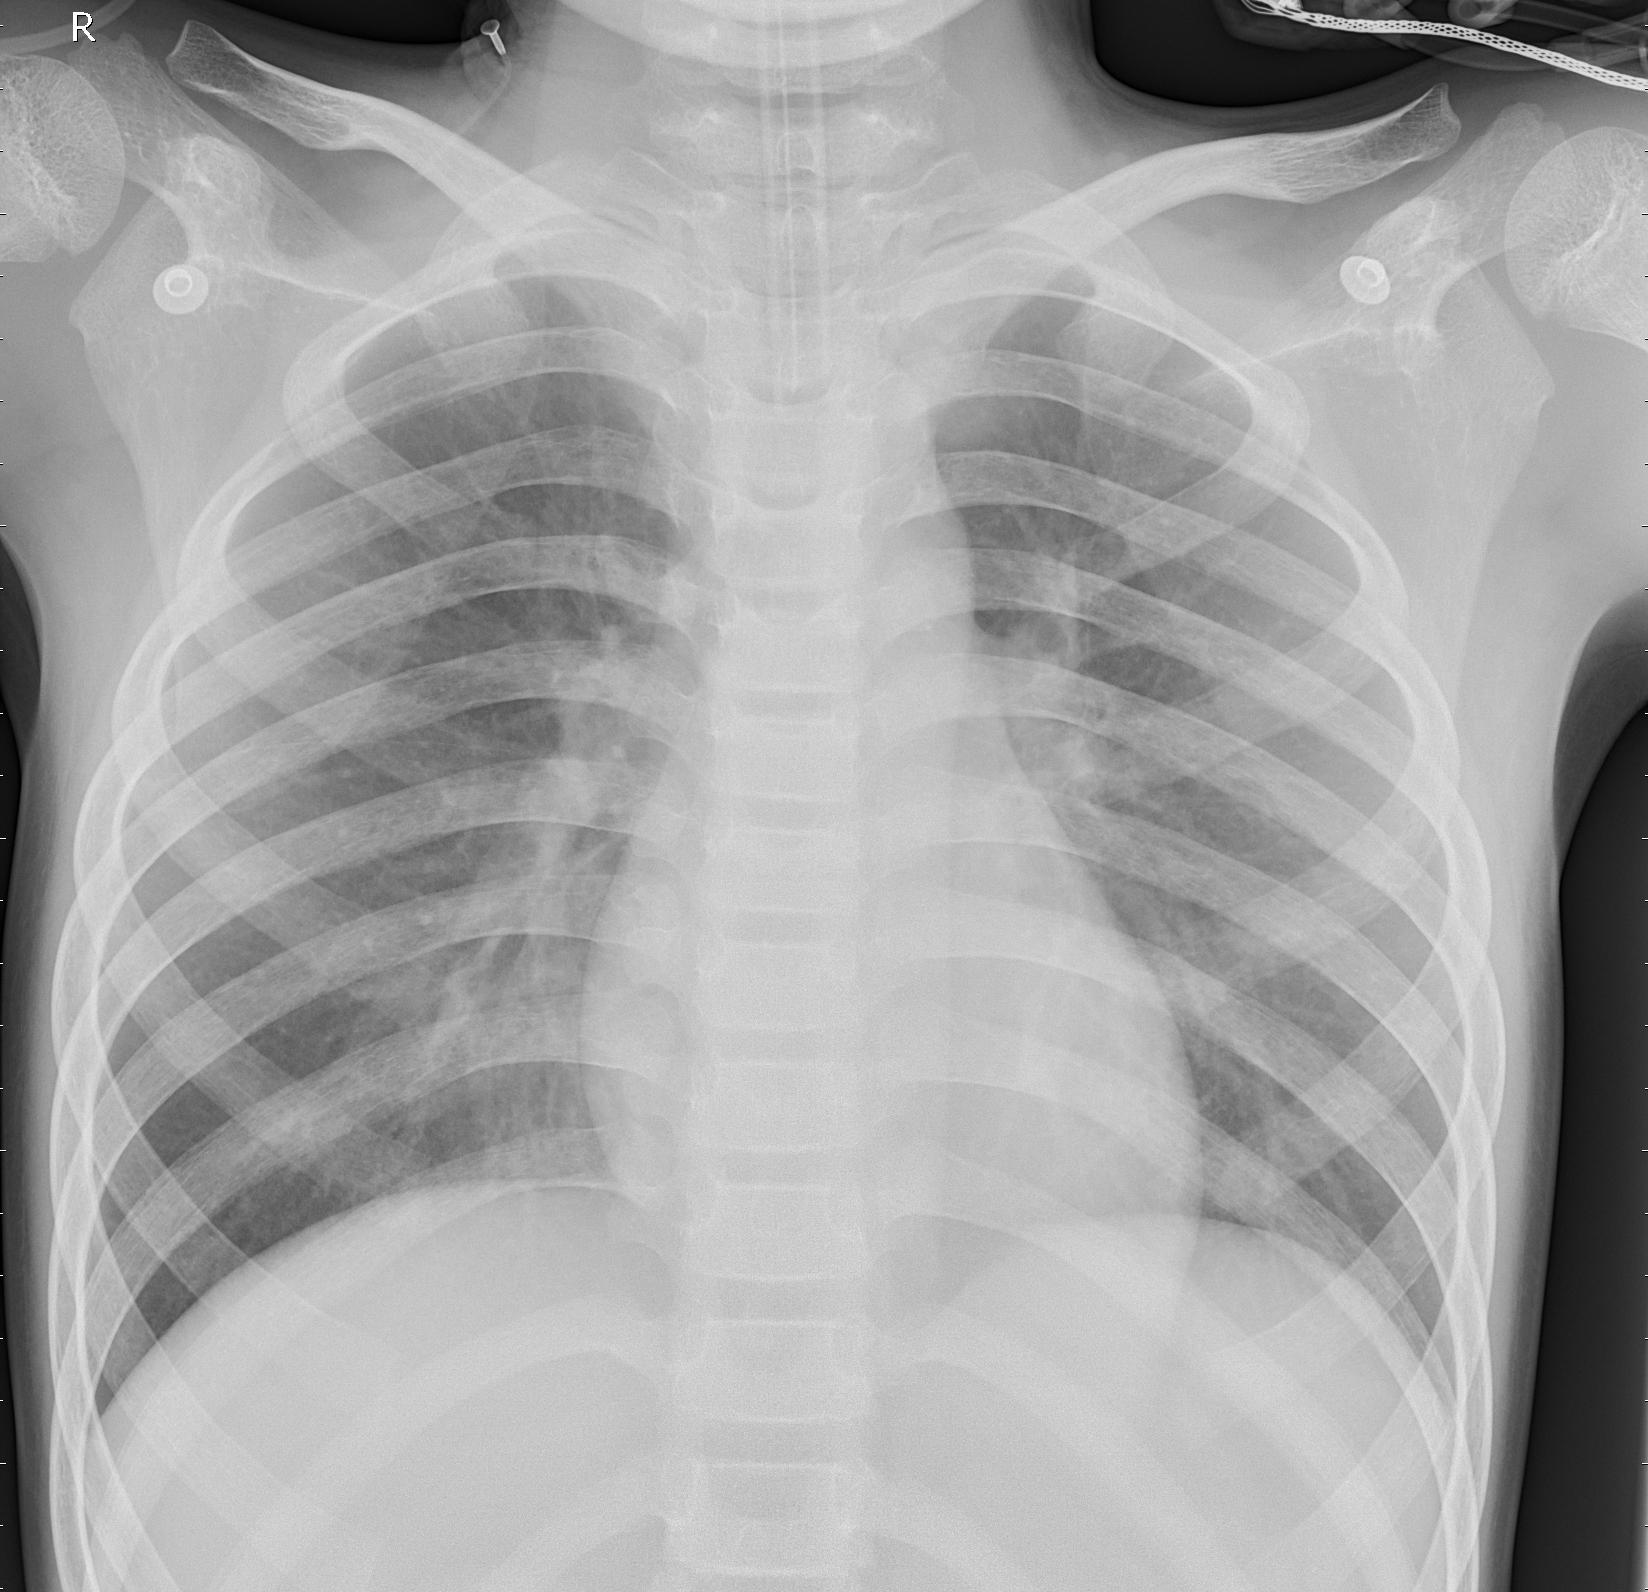
Diagnosis: PNEUMONIA